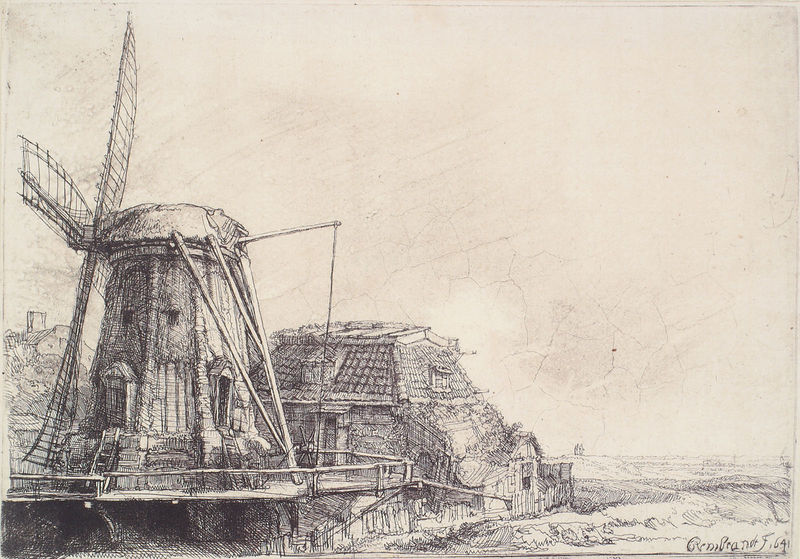
Titel: Die Windmühle
Künstler: Harmensz van Rijn Rembrandt
Institution: Wien, Albertina
Schlagwörter: himmel, schatten, holz, zeichnung, dach, haus, feld, mühle, windmühle, windrad, arbeit, stab, dorf, geländer, seil, bleisstift